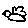
Label: bird